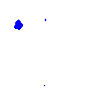
Particle: pion